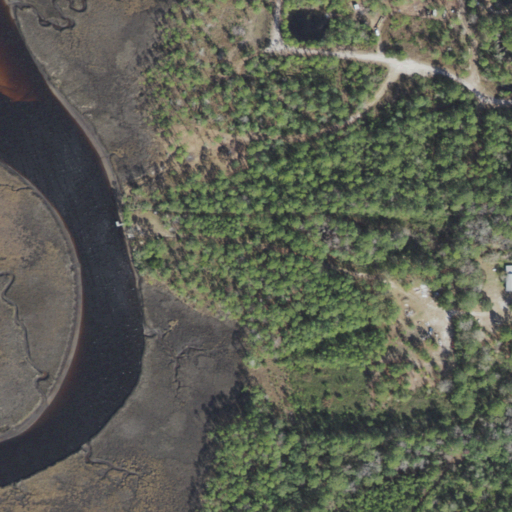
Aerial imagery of cliff(s) in Florida named Saw Bluff containing woody wetlands, herbaceous wetlands, open water, open development, and grassland